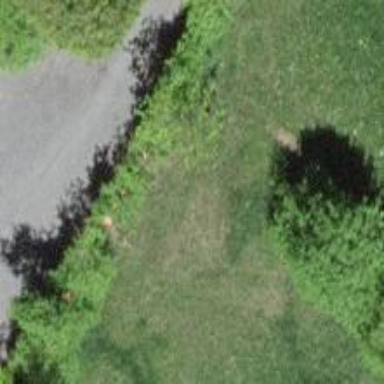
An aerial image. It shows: Hedge barrier.